Interaction volume radius: 10 \u00c5
Interaction volume height: 20 \u00c5
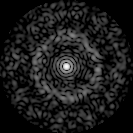
Disorder parameter: 0.8284